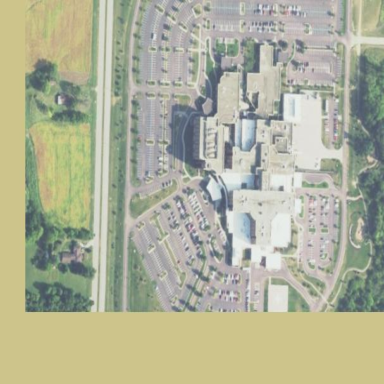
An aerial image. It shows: Healthcare facility identified as hospital.